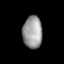
Tissue: lung
Cell type: Epithelial cells
Senescence score: 0.7031
Nuclear area (px): 622
Mean DAPI intensity: 153.506